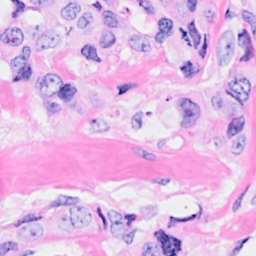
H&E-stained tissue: Breast